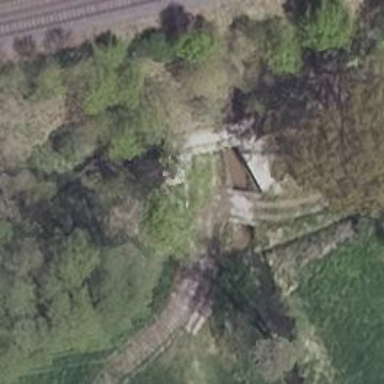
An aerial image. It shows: Tunnel along track.